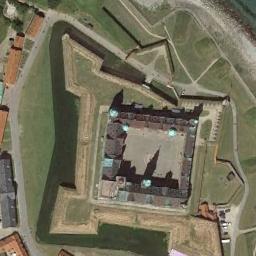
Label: palace